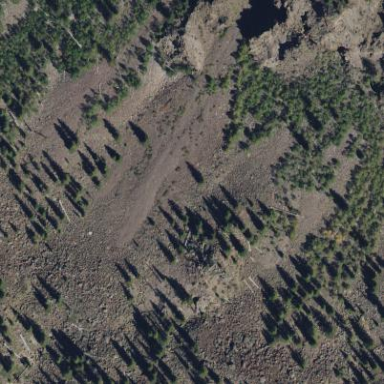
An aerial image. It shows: Natural scree.